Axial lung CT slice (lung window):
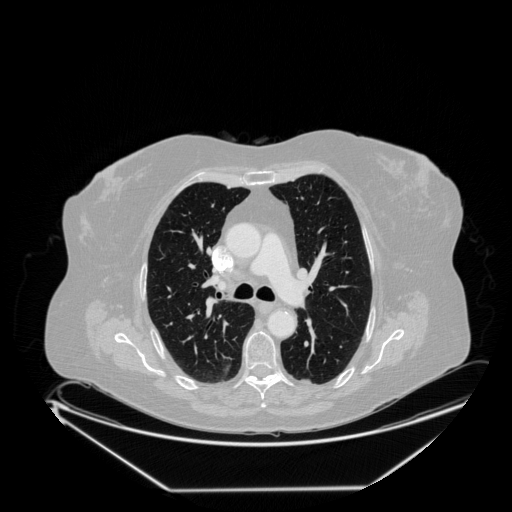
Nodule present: no